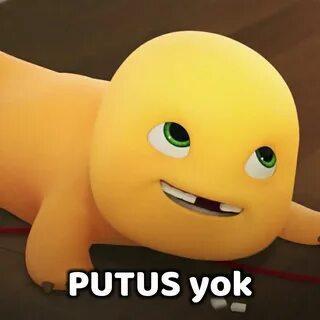
Label: nailong